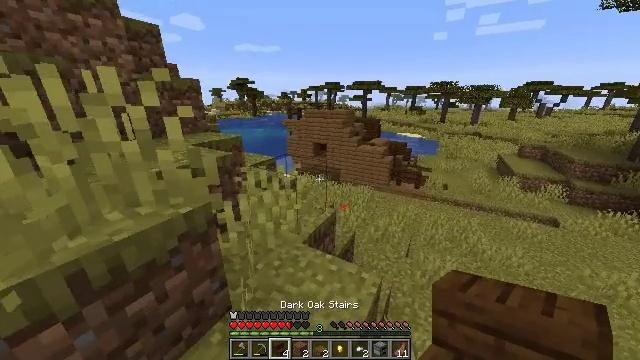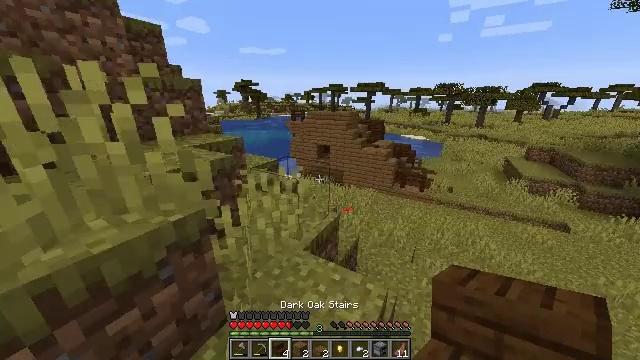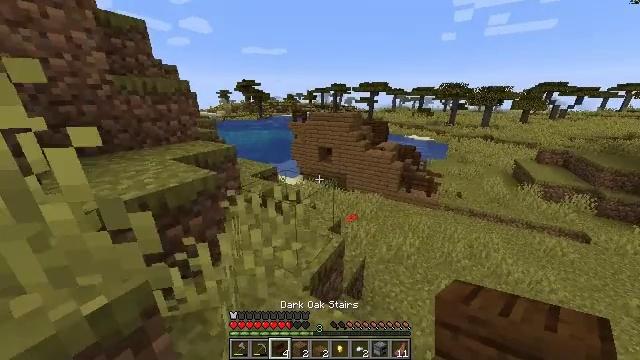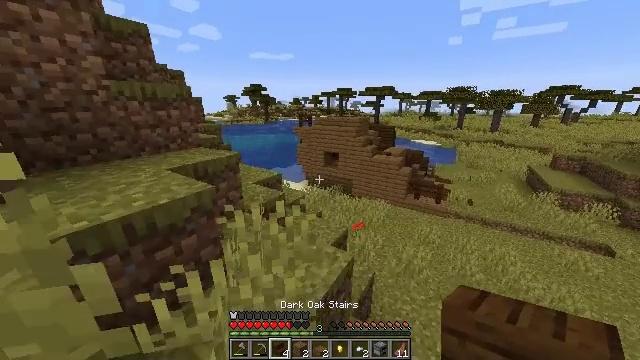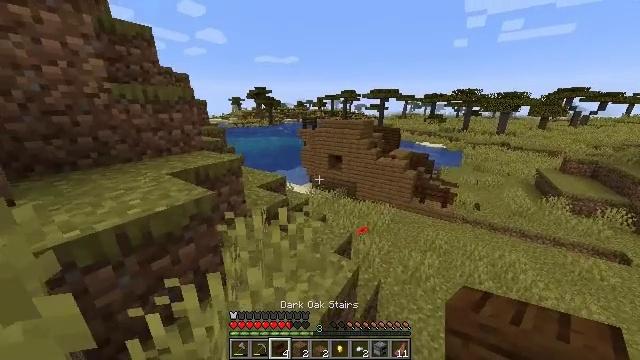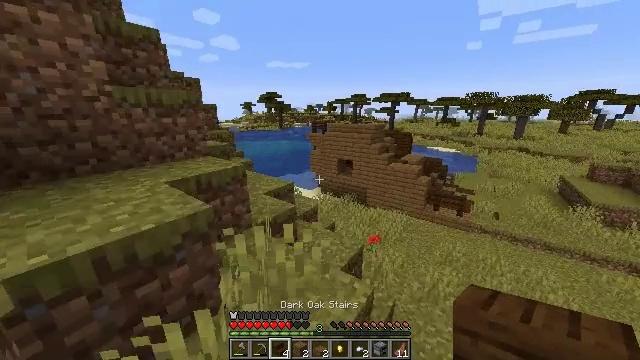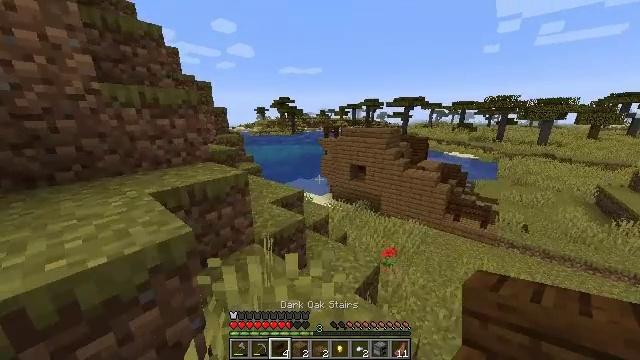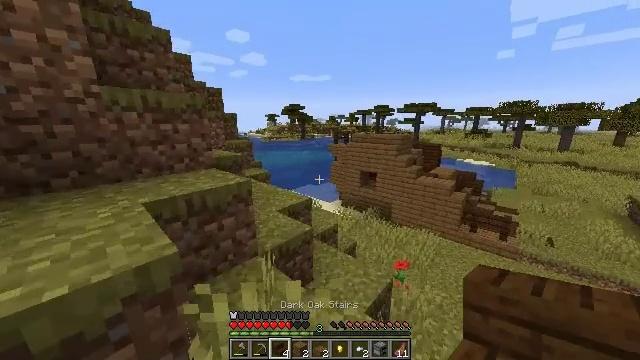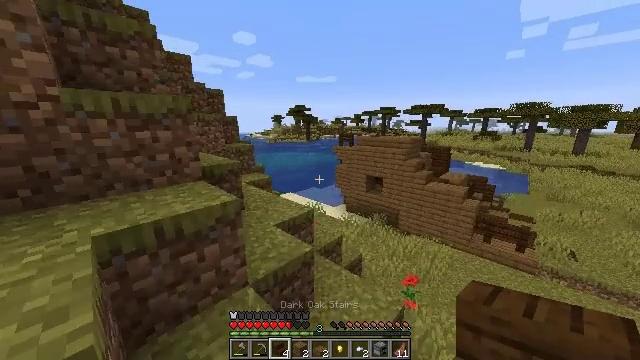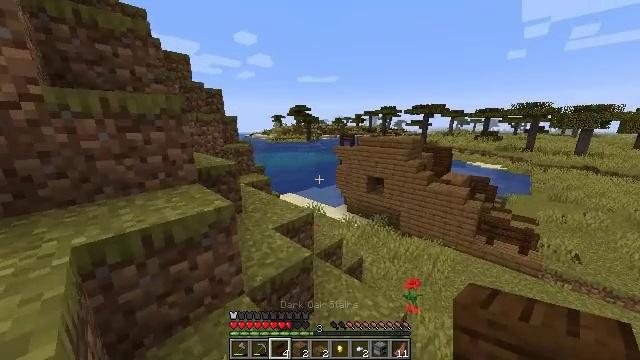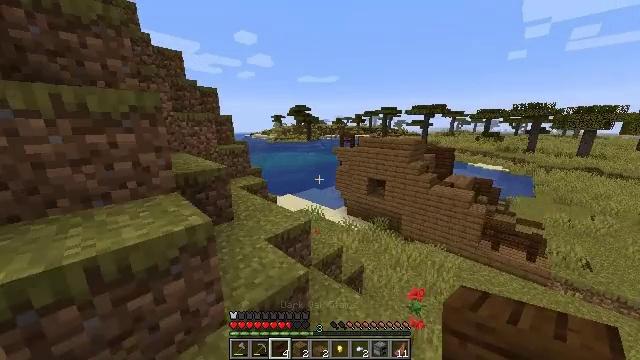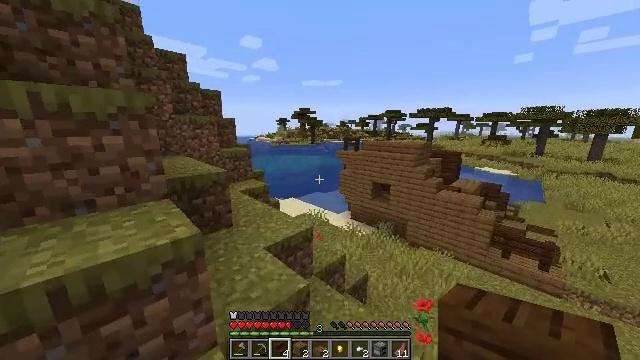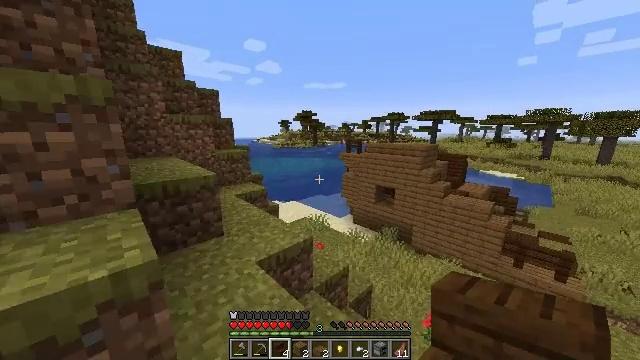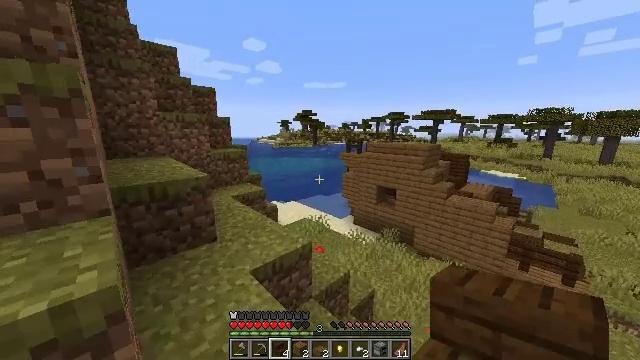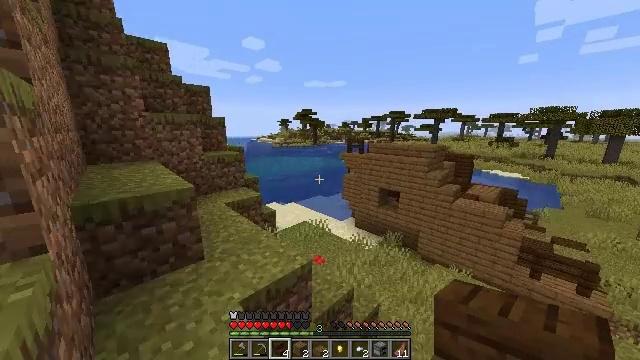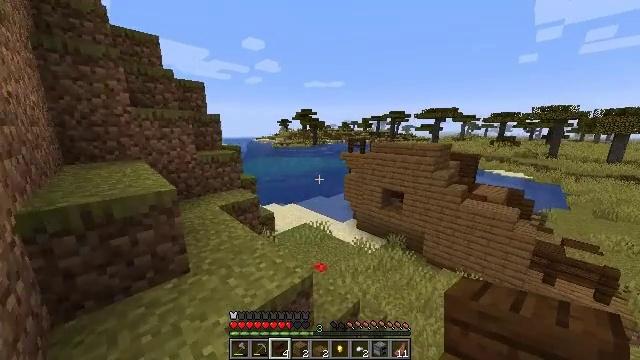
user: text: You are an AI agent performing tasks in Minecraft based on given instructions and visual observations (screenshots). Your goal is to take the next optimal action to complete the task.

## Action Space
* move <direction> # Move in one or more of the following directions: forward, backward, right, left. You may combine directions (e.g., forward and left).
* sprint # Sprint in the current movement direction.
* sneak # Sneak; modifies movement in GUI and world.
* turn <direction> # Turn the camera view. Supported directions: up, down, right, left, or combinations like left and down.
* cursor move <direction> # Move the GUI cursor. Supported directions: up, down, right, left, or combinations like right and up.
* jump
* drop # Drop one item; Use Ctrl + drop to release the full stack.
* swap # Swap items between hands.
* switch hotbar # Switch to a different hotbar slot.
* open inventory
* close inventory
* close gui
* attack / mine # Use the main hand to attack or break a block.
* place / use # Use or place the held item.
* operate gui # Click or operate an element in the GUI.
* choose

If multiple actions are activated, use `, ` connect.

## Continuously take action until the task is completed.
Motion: motion action
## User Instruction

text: Drop dark oak stairs.
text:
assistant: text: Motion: move forward, sprint
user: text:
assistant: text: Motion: move forward, sprint
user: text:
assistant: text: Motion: move forward, sprint, turn left and up
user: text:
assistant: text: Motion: move forward, sprint, turn left
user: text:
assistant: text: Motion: move forward, sprint, turn left
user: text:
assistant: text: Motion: move forward, sprint, turn left
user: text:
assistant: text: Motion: move forward, sprint, turn left and up
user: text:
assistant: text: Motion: move forward, sprint, turn left
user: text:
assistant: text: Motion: move forward, sprint
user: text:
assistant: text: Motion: move forward, sprint
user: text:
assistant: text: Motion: move forward, sprint, turn left
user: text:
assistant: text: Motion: move forward, sprint
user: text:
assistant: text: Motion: move forward, sprint
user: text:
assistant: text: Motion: move forward, sprint
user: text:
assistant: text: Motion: move forward, sprint
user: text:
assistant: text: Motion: move forward, sprint
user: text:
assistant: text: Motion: move forward, sprint
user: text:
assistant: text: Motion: move forward, sprint
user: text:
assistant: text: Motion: move forward, sprint
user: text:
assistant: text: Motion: move forward, sprint
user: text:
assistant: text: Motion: move forward, sprint
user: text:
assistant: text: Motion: move forward, sprint
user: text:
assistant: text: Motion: move forward, sprint
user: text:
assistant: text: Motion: move forward, sprint
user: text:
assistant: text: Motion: move forward, sprint
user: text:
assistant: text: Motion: move forward, sprint
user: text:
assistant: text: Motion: move forward, sprint
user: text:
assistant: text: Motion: move forward, sprint
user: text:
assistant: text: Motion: move forward, sprint
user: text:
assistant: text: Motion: move forward, sprint